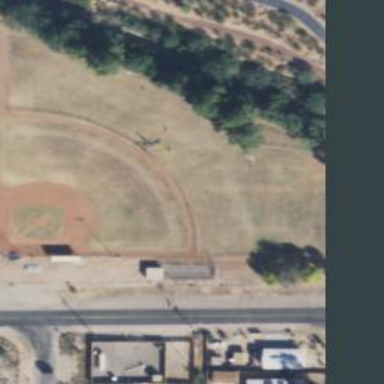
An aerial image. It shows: Baseball pitch enclosed by fence.